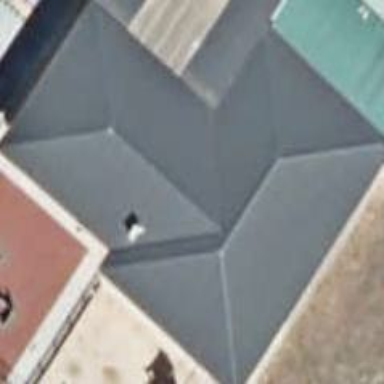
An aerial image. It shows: School building.